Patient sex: M
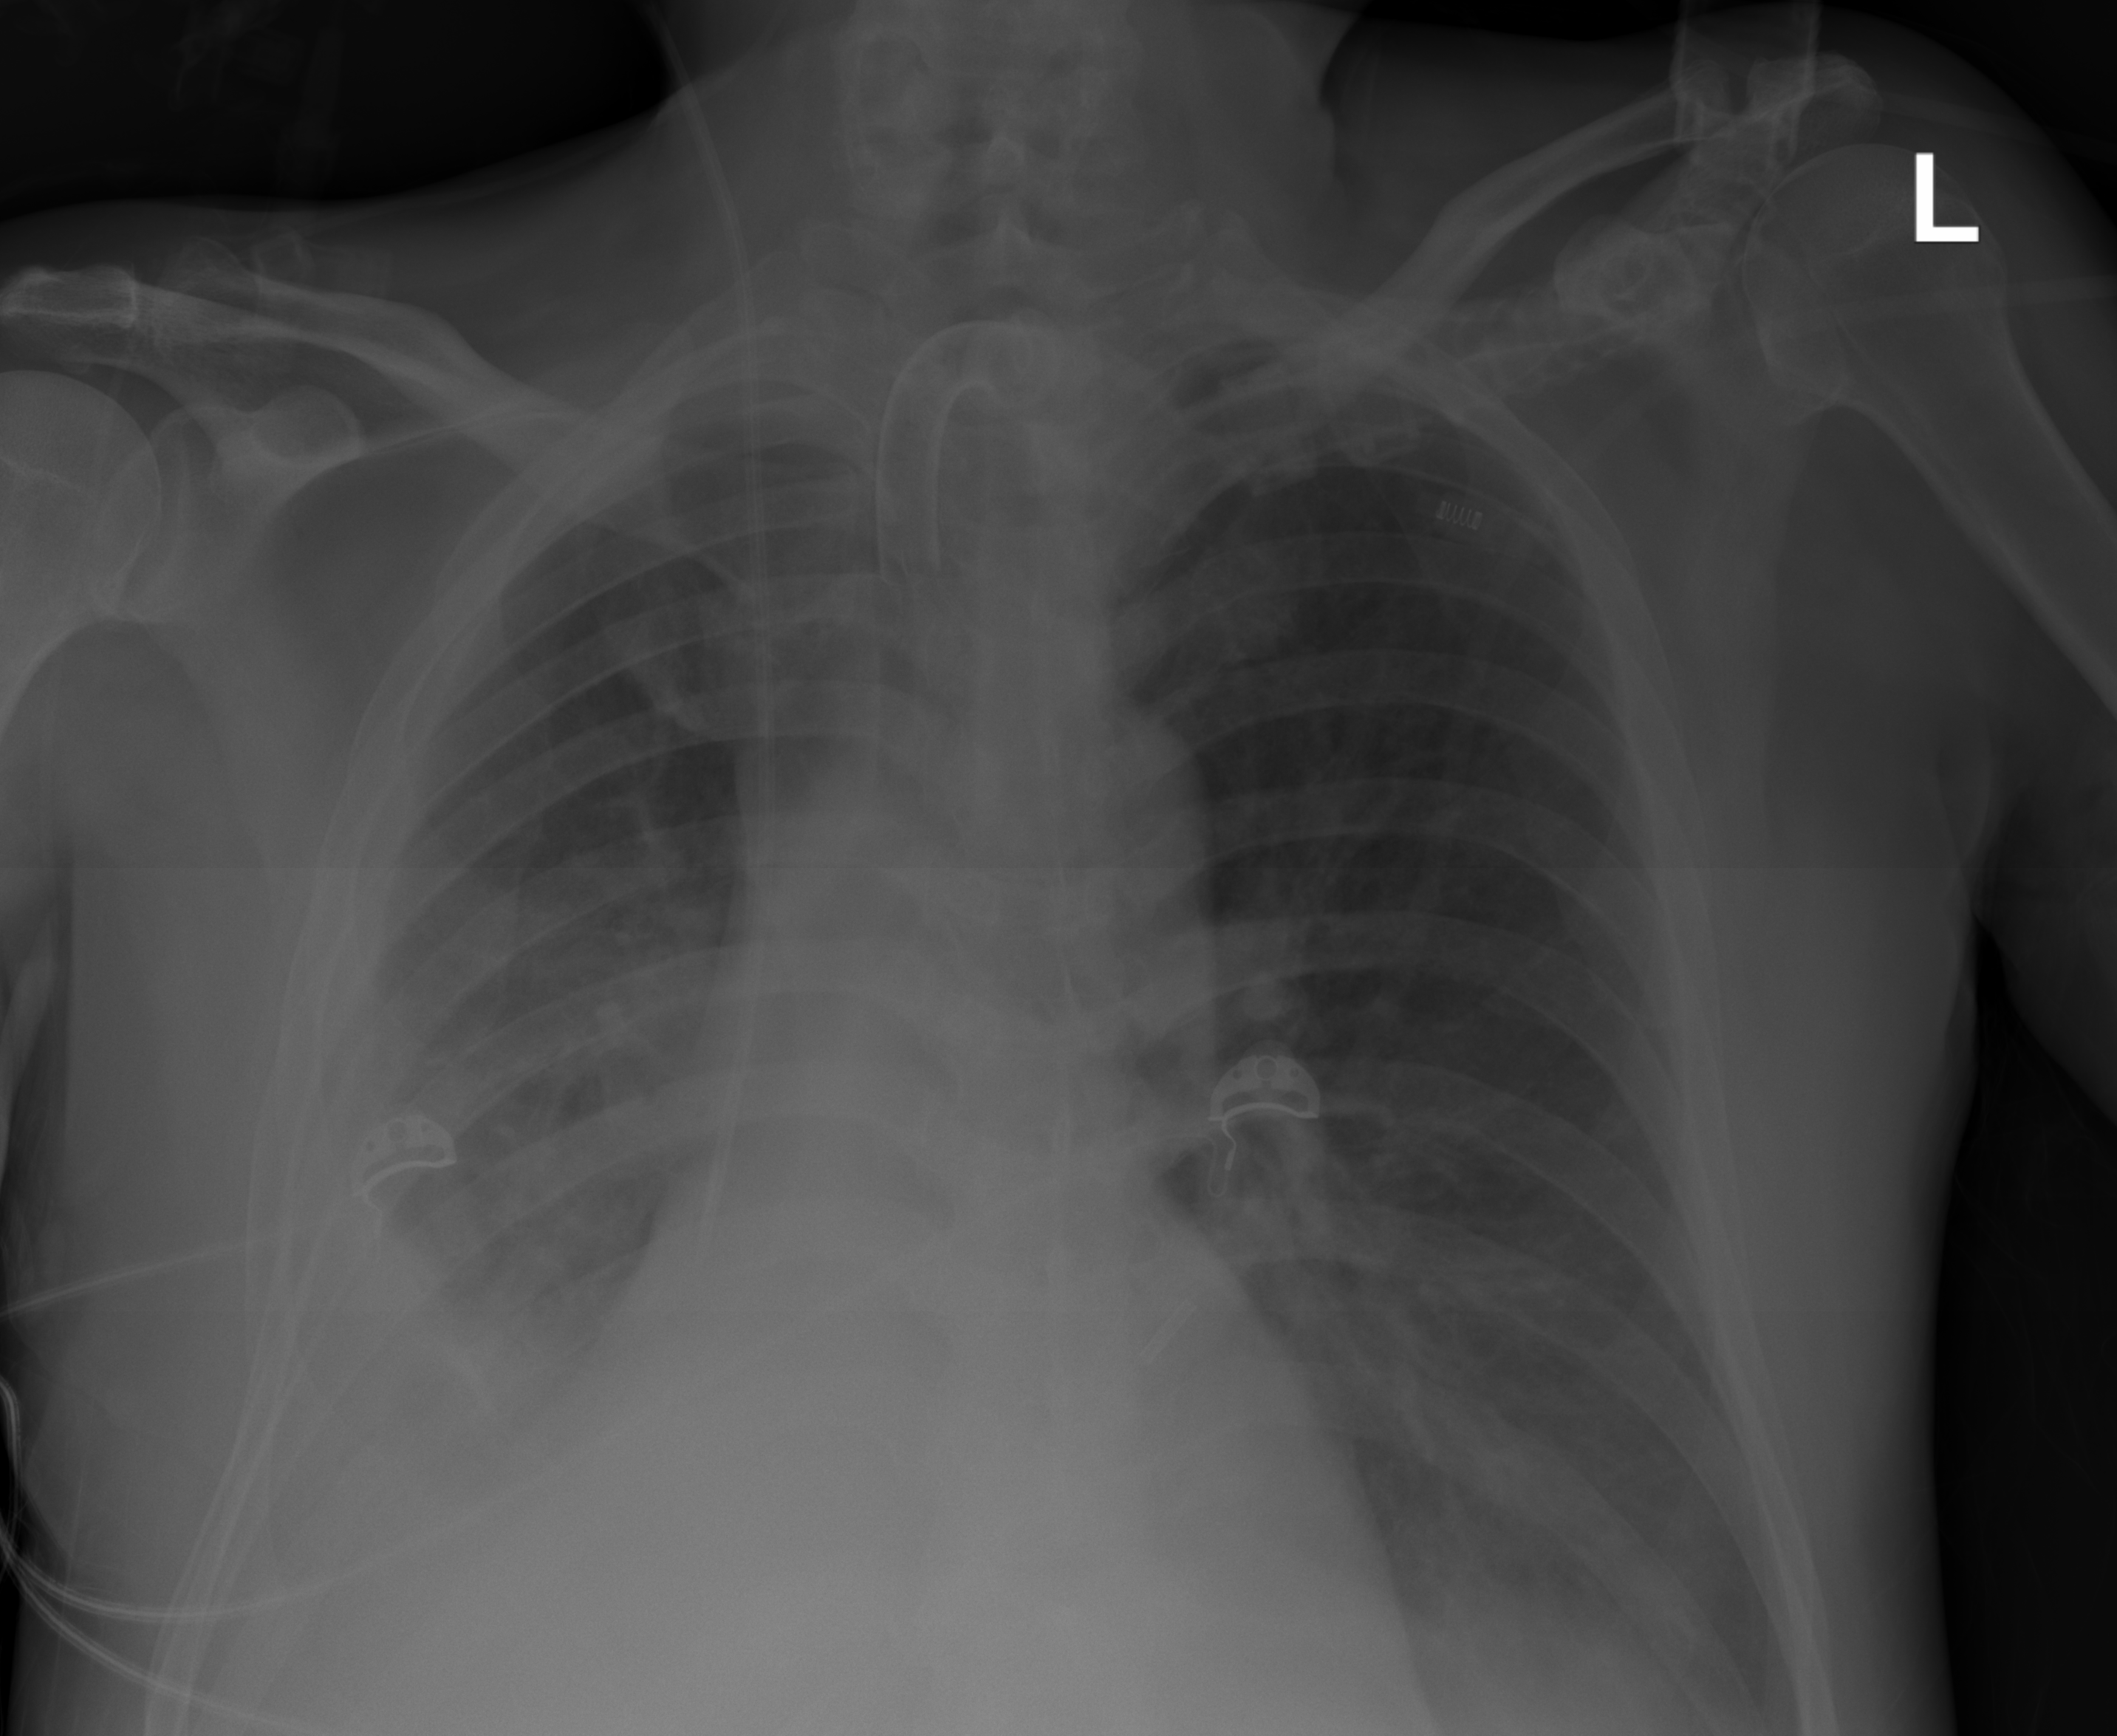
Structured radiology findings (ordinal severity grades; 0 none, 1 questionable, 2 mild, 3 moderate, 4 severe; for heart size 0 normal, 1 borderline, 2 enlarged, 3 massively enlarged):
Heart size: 0
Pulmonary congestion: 0
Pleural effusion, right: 3
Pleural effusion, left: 1
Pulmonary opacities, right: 1
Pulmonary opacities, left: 0
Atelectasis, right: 2
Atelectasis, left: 0